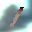
Label: 1